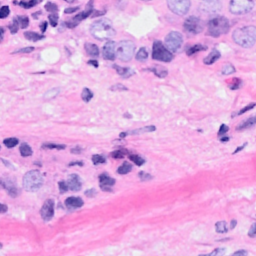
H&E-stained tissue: Breast